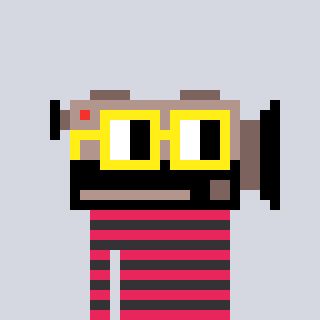
a pixel art character with square yellow glasses, a camcorder-shaped head and a grayscale-colored body on a cool background